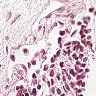
Metastatic tissue present: no